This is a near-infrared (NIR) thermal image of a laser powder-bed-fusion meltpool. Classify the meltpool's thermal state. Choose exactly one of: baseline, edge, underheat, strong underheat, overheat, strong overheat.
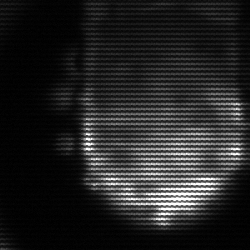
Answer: baseline